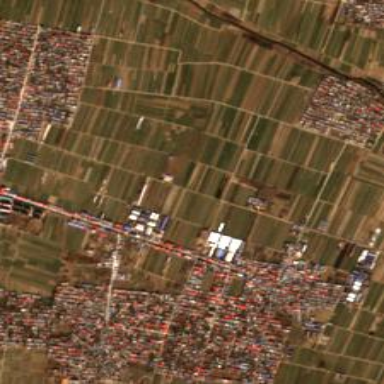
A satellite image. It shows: Ethnic township within town.